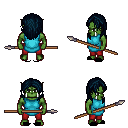
a pixel art fantasy rpg character, male body template, orc, green skin, teal tunic, red pants, raven long hairstyle, black slippers, spear, four views (front, back, left, right), 2x2 character sprite sheet, small pixel art, hard edges, no anti-aliasing